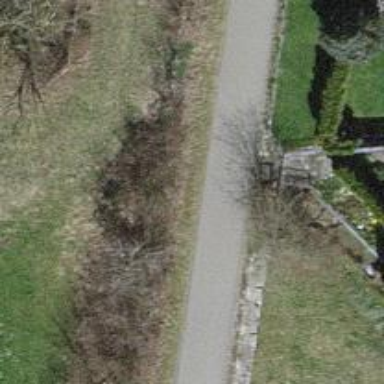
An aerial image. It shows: Abandoned railway bridge crossing over grade1 cycleway.